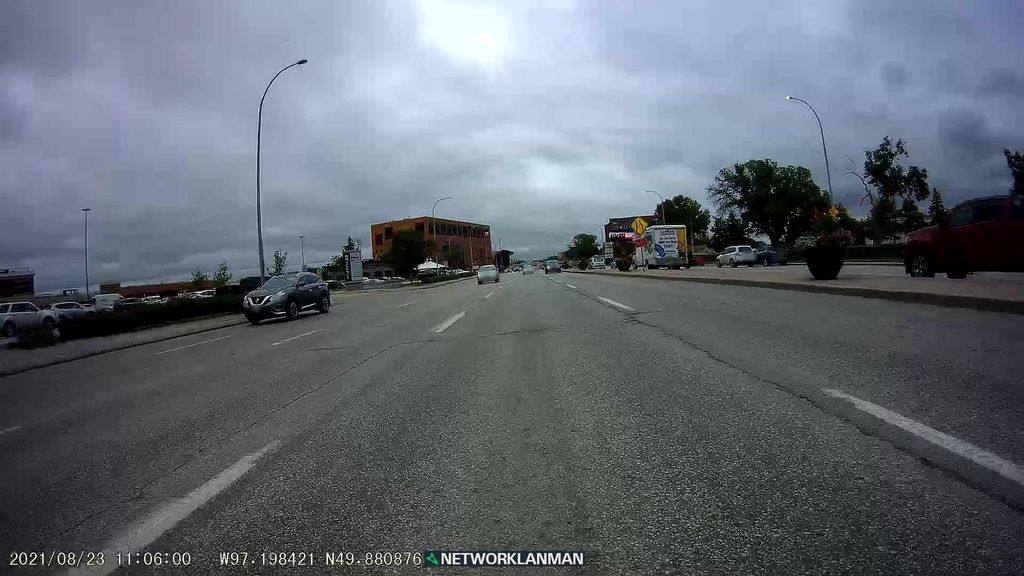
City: winnipeg